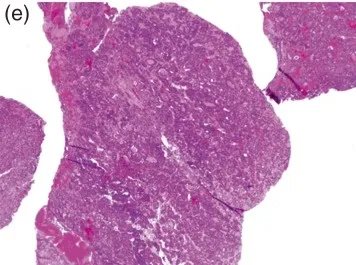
Histopathology of recurrence in pituitary metastasis 4 years later:. It is showing less well-developed architecture with cribriform, and ,follicular patterns (H&E 40x original magnification).
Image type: pathology (h&e)